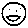
Label: smiley face